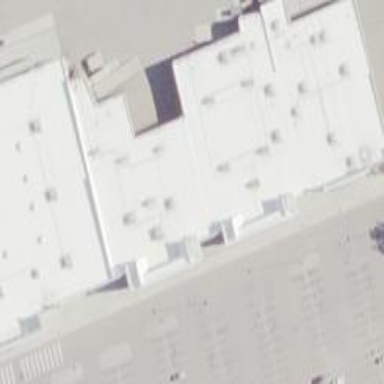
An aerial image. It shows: Department store building.